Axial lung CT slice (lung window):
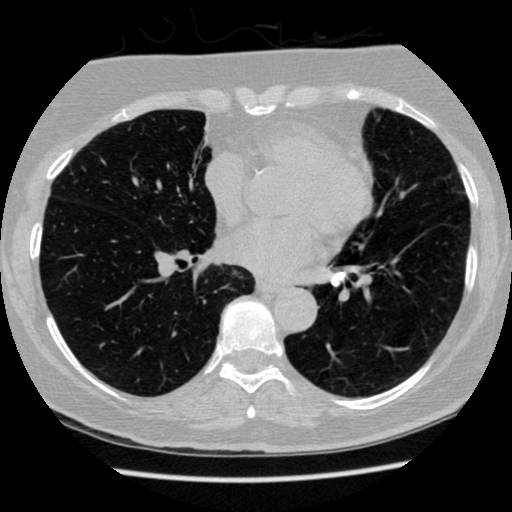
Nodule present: no